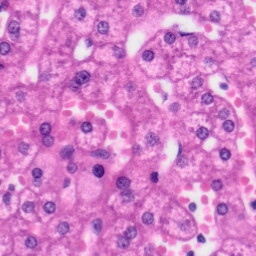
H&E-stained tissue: Liver